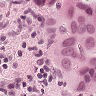
Metastatic tissue present: yes